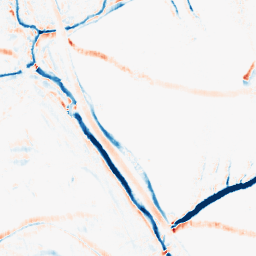
Category: morphological
Decomposition family: morphological_rect
Decomposition parameters: operation: average
width: 5
height: 10
Upsampling method: linear_exact
Upsampling parameters: scale: 2
Upsampling scale: 2